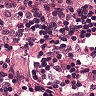
Metastatic tissue present: no